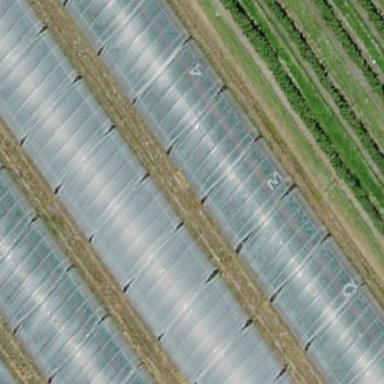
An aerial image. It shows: Greenhouse.